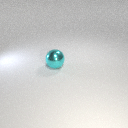
large cyan metal sphere